Question: it does not render DOM show error I can give my source code If it can help to solve the problem more easily

package.json
'''
{
"name": "BFproperty",
"version": "0.1.0",
"private": true,
"dependencies": {
"@date-io/date-fns": "^1.3.13",
"@material-ui/core": "^4.9.5",
"@material-ui/icons": "^4.9.1",
"@material-ui/lab": "^4.0.0-alpha.46",
"@material-ui/pickers": "^3.2.10",
"@openfonts/prompt_all": "^1.44.0",
"@openfonts/prompt_thai": "^1.44.0",
"@testing-library/jest-dom": "^4.2.4",
"@testing-library/react": "^9.3.2",
"@testing-library/user-event": "^7.1.2",
"autosuggest-highlight": "^3.1.1",
"components-extra": "^2.6.1",
"date-fns": "^2.12.0",
"draft-js": "^0.11.5",
"firebase": "^7.14.2",
"google-maps-react": "^2.0.2",
"i18next": "^19.3.3",
"i18next-xhr-backend": "^3.2.2",
"material-ui-dropzone": "^2.5.0",
"material-ui-image": "^3.2.3",
"react": "^16.12.0",
"react-cookie": "^4.0.3",
"react-dom": "^16.12.0",
"react-draft-wysiwyg": "^1.14.4",
"react-i18next": "^11.3.4",
"react-image-gallery": "^1.0.7",
"react-is": "^16.13.1",
"react-lazyload": "^2.6.7",
"react-number-format": "^4.4.1",
"react-redux": "^7.1.3",
"react-router-dom": "^5.1.2",
"react-scripts": "3.4.0",
"react-simplemde-editor": "^4.1.0",
"redux": "^4.0.5",
"redux-logger": "^3.0.6",
"styled-components": "^5.1.0",
"typeface-prompt": "0.0.72"
},
"scripts": {
"start": "react-scripts start",
"build": "webpack",
"dev": "webpack-dev-server --open",
"test": "react-scripts test",
"eject": "react-scripts eject"
},
"eslintConfig": {
"extends": "react-app"
},
"browserslist": {
"production": [
">0.2%",
"not dead",
"not op_mini all"
],
"development": [
"last 1 chrome version",
"last 1 firefox version",
"last 1 safari version"
]
},
"devDependencies": {
"@babel/core": "^7.9.6",
"@babel/plugin-proposal-class-properties": "^7.8.3",
"@babel/preset-env": "^7.9.6",
"@babel/preset-react": "^7.9.4",
"babel-core": "^6.26.3",
"babel-loader": "^8.0.6",
"babel-preset-env": "^1.7.0",
"babel-preset-react": "^6.24.1",
"css-loader": "^3.5.3",
"file-loader": "^6.0.0",
"html-webpack-plugin": "^4.3.0",
"path": "^0.12.7",
"react-image-webp": "^0.7.0",
"regenerator-runtime": "^0.13.5",
"style-loader": "^1.2.1",
"webpack": "^4.41.5",
"webpack-cli": "^3.3.11"
}
}
'''
serviceWorker.js
'''
import React from "react";
import ReactDOM from "react-dom";
import "./index.css";
import App from "./App";
import * as serviceWorker from "./serviceWorker";
import { BrowserRouter } from "react-router-dom";
import { StyledProvider } from "components-extra";
import { Provider } from "react-redux";
import theme from "./Theme.js";
import store from "../src/redux/store/store";
ReactDOM.render(
<StyledProvider theme={theme}>
<Provider store={store}>
<BrowserRouter>
<App />
</BrowserRouter>
</Provider>
</StyledProvider>,
document.getElementById("root")
);
// If you want your app to work offline and load faster, you can change
// unregister() to register() below. Note this comes with some pitfalls.
// Learn more about service workers:
serviceWorker.register();
'''
index.html
'''
<!DOCTYPE html>
<html>
<head>
<title>Webpack + React Setup</title>
</head>
<body>
<div id="root"></div>
<script src="bundle.js"></script>
</body>
</html>
'''
webpack.config.js
'''
const {
resolve
} = require("path");
const HtmlWebpackPlugin = require("html-webpack-plugin");
var HTMLWebpackPluginConfig = new HtmlWebpackPlugin({
template: __dirname + "/src/index.html",
filename: "index.html",
inject: "body",
});
module.exports = {
entry: "./src/index.js",
output: {
filename: "bundle.js",
path: resolve(__dirname, "dist"),
},
plugins: [
[HTMLWebpackPluginConfig],
[
"@babel/plugin-transform-runtime",
{
regenerator: true,
},
],
],
module: {
rules: [{
test: /\.(js|jsx)$/,
exclude: /(node_modules)/,
use: {
loader: "babel-loader",
options: {
presets: ["@babel/preset-env", "@babel/preset-react"],
},
},
},
{
test: /\.css$/,
exclude: /(node_modules)/,
use: [{
loader: "style-loader"
}, {
loader: "css-loader"
}],
},
{
test: /\.svg$/,
exclude: /(node_modules)/,
use: [{
loader: "file-loader"
}],
},
],
},
};
'''
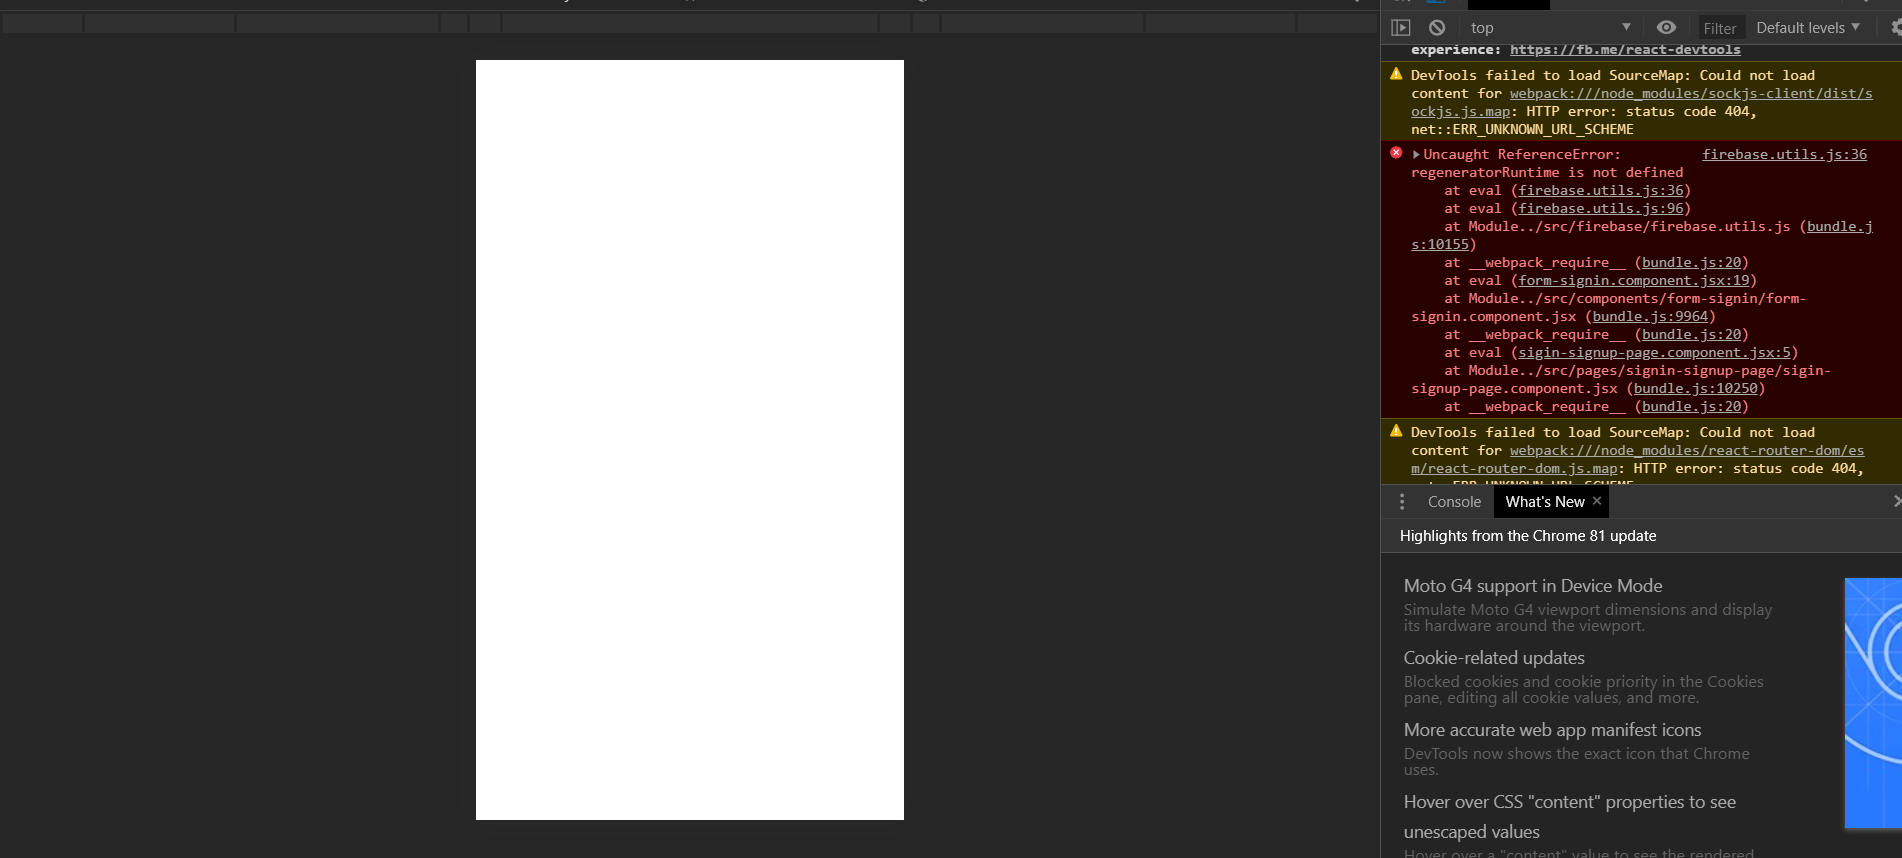
Answer: As the above image said the problem lies in the 'regeneratorRuntime'. So to fix this according to <URL> you should follow these steps:
First, add the babel transform to your project just like this:
'''
npm i @babel/plugin-transform-runtime --dev
npm i @babel/runtime
or
yarn add @babel/plugin-transform-runtime --dev
yarn add @babel/runtime
'''
Then add the below snippet in your '.babelrc'
'''
"plugins": [
["@babel/plugin-transform-runtime",
{
"regenerator": true
}
]
],
'''